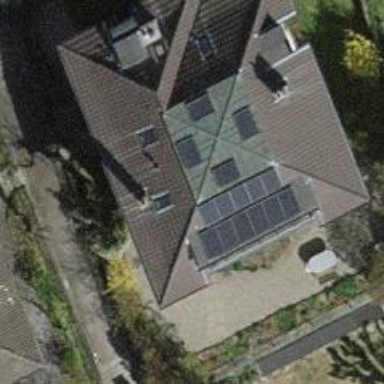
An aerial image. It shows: Solar photovoltaic panel generator.